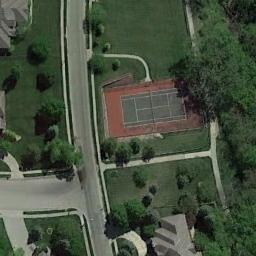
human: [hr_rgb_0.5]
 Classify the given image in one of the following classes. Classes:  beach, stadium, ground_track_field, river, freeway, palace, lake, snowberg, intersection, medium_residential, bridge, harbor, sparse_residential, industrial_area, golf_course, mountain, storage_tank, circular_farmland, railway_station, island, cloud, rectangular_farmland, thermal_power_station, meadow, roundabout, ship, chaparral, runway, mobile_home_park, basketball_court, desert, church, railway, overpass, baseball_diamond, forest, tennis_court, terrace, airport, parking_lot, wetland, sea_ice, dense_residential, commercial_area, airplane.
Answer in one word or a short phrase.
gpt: tennis_court